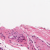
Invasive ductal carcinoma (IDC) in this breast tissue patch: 0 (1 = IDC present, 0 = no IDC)